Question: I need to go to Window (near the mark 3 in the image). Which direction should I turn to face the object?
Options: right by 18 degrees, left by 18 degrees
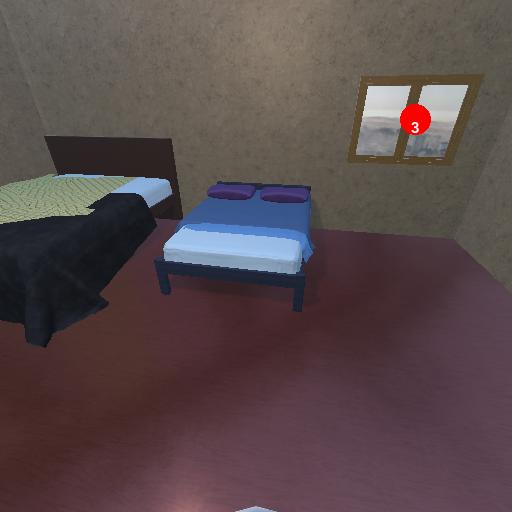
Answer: right by 18 degrees